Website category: book
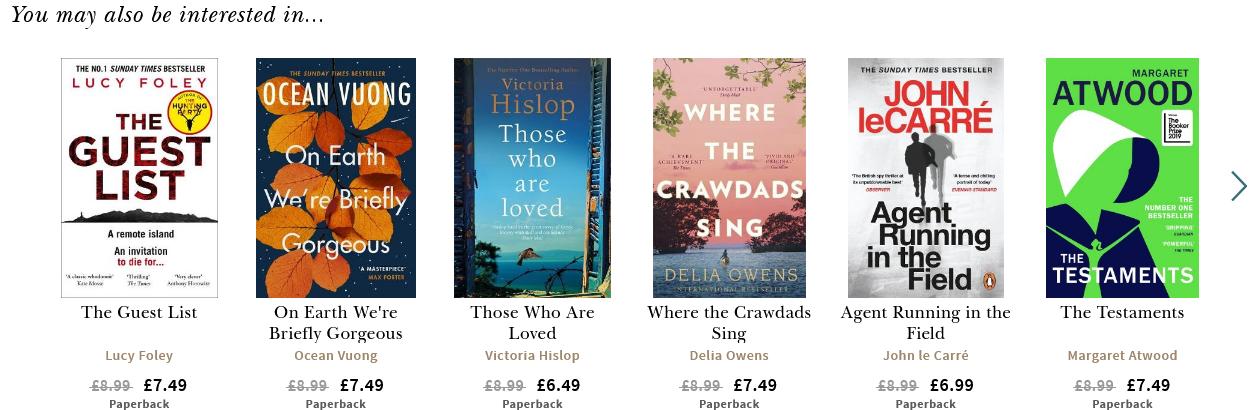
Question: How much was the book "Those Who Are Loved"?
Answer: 6.49

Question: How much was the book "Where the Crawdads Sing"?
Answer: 7.49

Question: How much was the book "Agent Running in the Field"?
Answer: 6.99

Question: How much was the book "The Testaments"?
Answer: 7.49

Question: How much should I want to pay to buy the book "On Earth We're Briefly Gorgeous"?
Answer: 7.49

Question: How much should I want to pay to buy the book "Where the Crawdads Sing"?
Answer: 7.49

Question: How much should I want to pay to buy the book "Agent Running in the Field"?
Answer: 6.99

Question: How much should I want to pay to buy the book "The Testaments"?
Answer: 7.49

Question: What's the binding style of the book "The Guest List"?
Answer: Paperback

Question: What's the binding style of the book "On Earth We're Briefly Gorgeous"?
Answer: Paperback

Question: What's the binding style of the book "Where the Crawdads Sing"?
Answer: Paperback

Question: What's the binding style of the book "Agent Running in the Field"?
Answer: Paperback

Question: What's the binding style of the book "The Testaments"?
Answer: Paperback

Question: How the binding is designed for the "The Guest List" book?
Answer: Paperback

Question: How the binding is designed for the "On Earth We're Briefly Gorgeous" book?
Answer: Paperback

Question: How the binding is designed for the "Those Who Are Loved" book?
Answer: Paperback

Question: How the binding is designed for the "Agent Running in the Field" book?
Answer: Paperback

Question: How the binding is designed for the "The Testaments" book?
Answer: Paperback

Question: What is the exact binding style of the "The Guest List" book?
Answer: Paperback

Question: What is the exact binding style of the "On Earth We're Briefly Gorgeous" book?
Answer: Paperback

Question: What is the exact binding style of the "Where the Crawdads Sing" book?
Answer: Paperback

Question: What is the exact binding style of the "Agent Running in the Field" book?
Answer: Paperback

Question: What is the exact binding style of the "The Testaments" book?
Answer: Paperback

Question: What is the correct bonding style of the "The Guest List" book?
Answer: Paperback

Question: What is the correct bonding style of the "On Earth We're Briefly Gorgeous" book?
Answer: Paperback

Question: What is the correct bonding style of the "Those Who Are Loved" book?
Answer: Paperback

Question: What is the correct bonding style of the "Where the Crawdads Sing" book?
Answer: Paperback

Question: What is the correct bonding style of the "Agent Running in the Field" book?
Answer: Paperback

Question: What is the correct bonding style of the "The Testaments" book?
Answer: Paperback

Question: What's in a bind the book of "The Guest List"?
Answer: Paperback

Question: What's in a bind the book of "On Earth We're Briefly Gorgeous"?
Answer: Paperback

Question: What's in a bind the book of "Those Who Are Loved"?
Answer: Paperback

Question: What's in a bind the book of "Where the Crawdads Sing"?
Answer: Paperback

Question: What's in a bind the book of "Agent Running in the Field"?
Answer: Paperback

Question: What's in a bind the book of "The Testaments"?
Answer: Paperback

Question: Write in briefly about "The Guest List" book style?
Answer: Paperback

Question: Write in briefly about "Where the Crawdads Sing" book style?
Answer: Paperback

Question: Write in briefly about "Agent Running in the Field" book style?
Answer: Paperback

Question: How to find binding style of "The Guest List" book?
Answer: Paperback

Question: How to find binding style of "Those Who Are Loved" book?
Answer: Paperback

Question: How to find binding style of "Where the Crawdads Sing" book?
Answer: Paperback

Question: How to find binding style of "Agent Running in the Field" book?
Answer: Paperback

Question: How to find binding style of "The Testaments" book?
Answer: Paperback